Question: This is probably a very simple question, but I need to know what this type of form is called. I need to figure out how to build it for an application I am working on an can't find any info anywhere. I drew up a quick image in Photoshop to illustrate what it looks like.

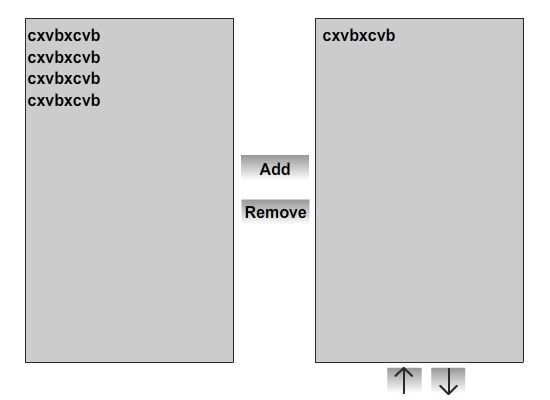
Answer: Here is a good reference in C# for a basic PickList implemetation:
<URL>